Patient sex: F
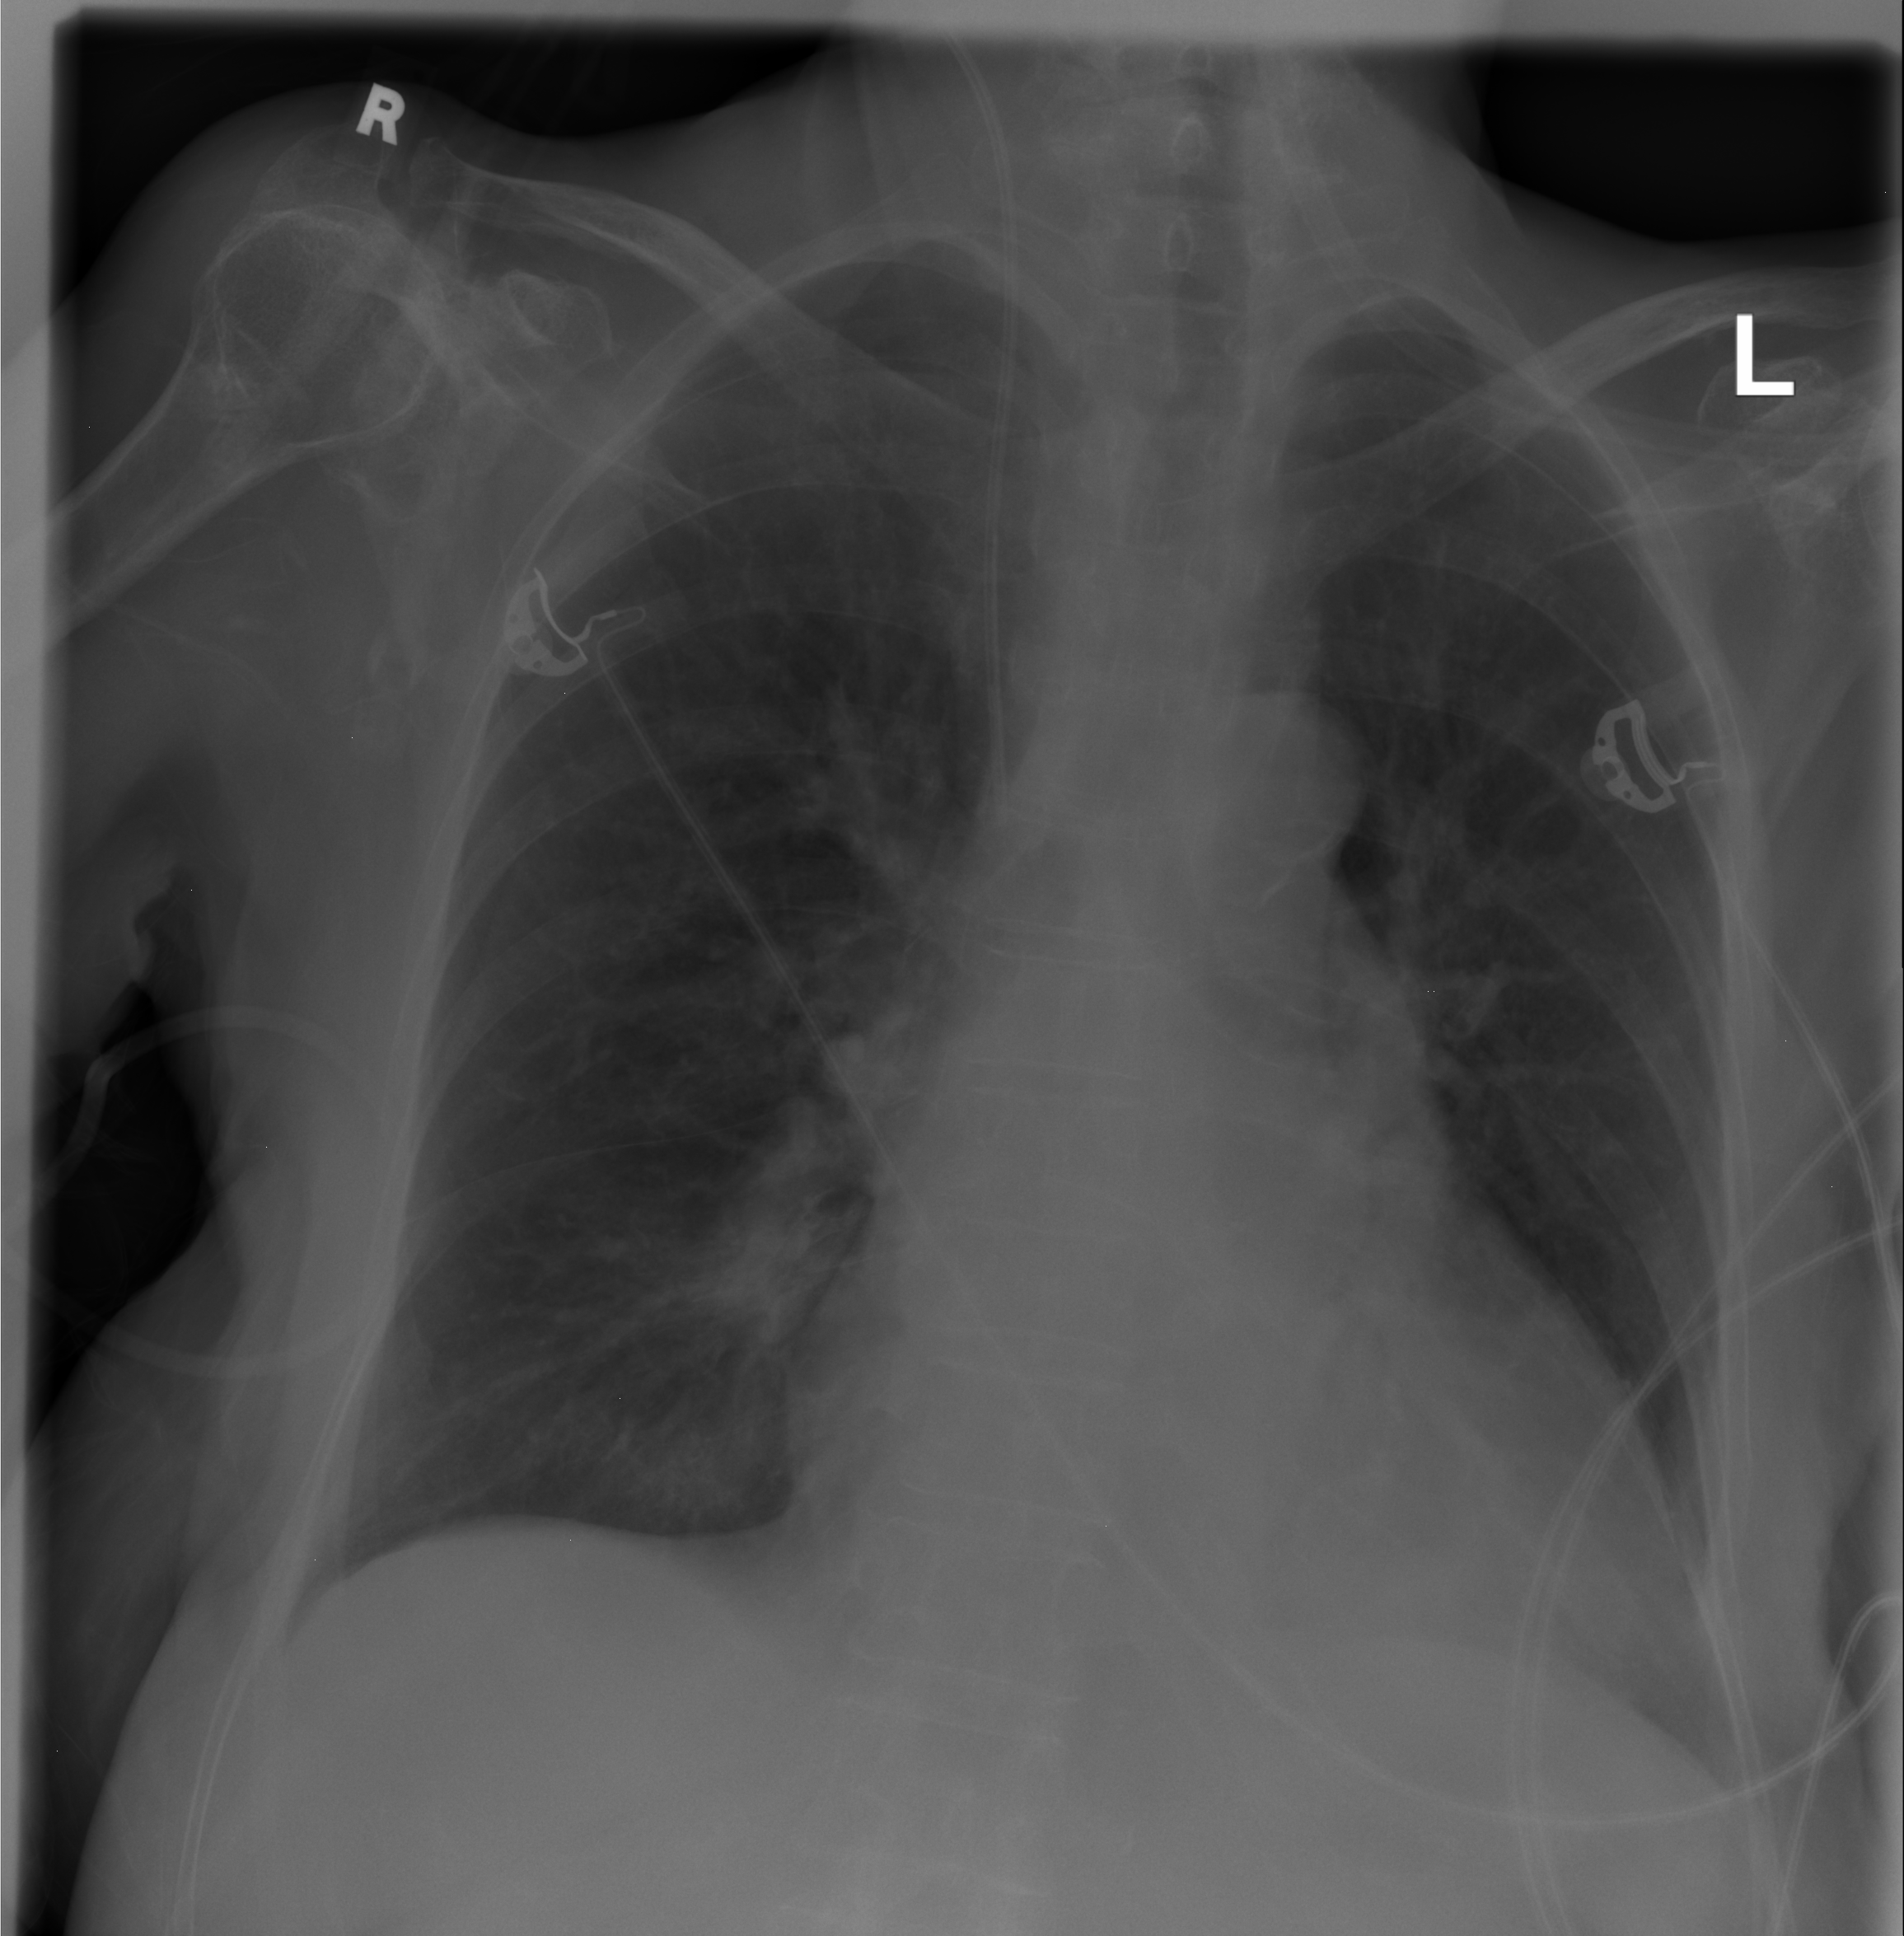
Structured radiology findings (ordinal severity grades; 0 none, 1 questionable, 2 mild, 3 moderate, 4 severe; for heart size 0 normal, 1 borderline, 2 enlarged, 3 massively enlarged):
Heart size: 2
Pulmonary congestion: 1
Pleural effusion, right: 0
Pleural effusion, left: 0
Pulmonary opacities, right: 0
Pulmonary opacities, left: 0
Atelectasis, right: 1
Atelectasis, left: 1